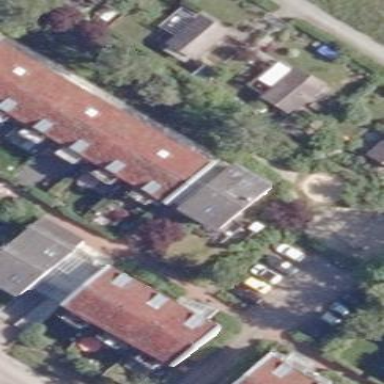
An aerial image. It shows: Gabled building.